Aerial crown-view tile of a tropical tree (Barro Colorado Island, Panama), acquired 20250512:
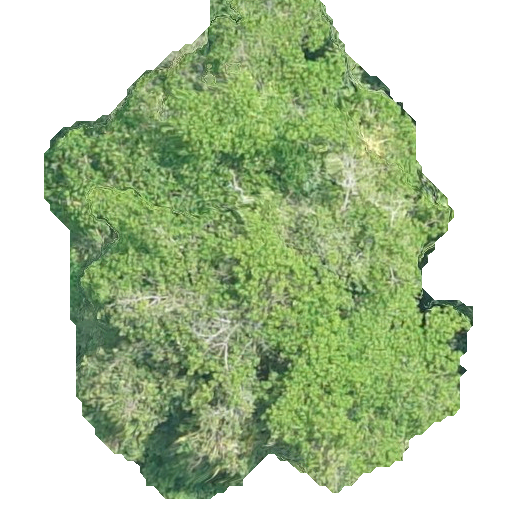
Species: Hura crepitans
GBIF accepted scientific name: Hura crepitans
Crown area: 226.978 m²